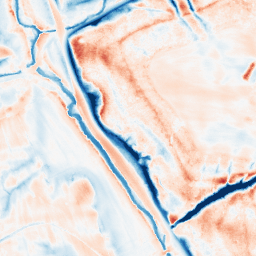
Category: edge_preserving
Decomposition family: guided
Decomposition parameters: radius: 8
eps: 1
Upsampling method: regularized
Upsampling parameters: scale: 4
lambda_reg: 0.01
Upsampling scale: 4